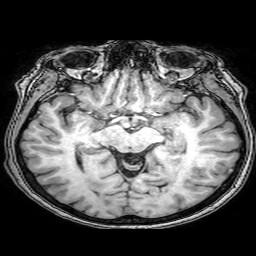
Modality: T1w
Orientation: coronal
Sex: female
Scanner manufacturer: philips
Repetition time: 0.008075 s
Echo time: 0.00369 s